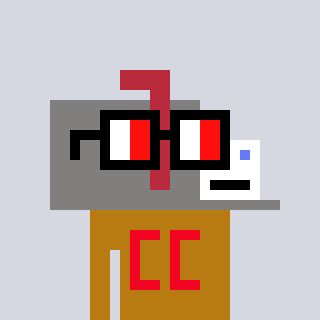
a pixel art character with square glasses with black frames and red eyes, a mailbox-shaped head and a gold-colored body on a cool background